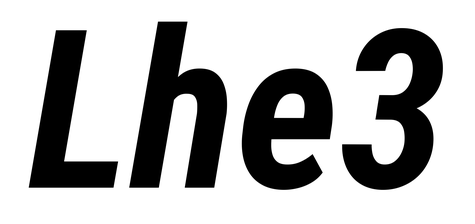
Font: Roboto-Italic_Condensed_Bold_Italic